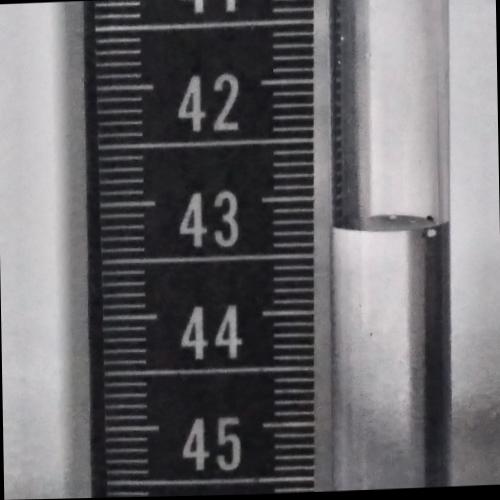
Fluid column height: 43.3 cm